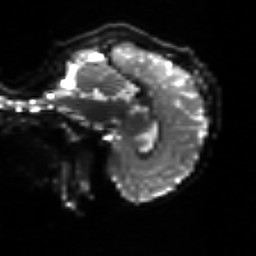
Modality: sbref
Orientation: sagittal
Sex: male
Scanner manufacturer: siemens
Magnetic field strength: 3 T
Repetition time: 5 s
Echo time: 0.071 s